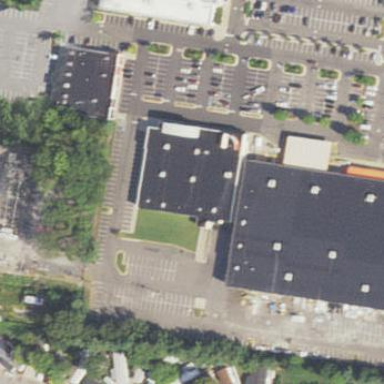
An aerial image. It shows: Retail building.